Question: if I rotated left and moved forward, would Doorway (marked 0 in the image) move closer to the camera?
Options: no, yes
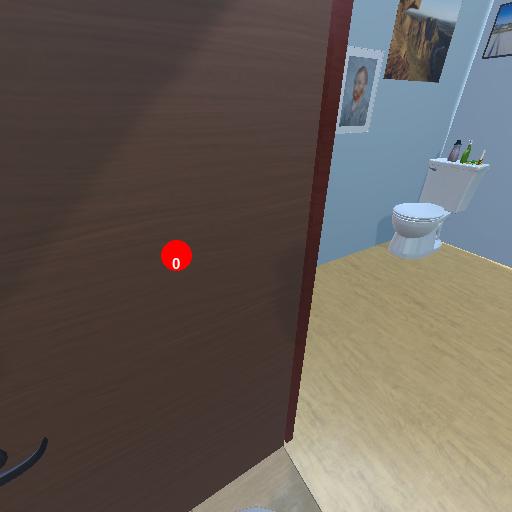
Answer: no